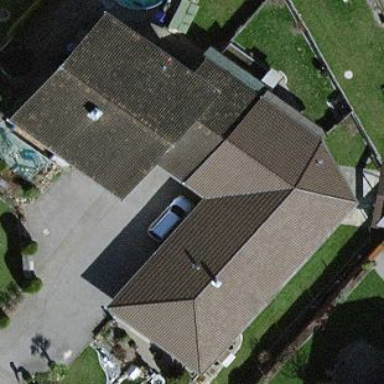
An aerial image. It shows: Detached building with hipped roof made of brown roof tiles.